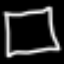
Label: square